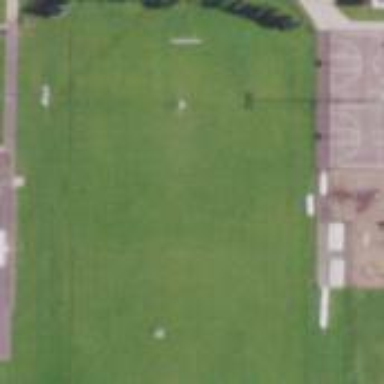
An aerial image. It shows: Soccer pitch for outdoor sports and leisure activities.